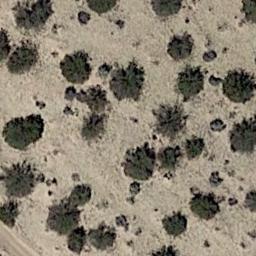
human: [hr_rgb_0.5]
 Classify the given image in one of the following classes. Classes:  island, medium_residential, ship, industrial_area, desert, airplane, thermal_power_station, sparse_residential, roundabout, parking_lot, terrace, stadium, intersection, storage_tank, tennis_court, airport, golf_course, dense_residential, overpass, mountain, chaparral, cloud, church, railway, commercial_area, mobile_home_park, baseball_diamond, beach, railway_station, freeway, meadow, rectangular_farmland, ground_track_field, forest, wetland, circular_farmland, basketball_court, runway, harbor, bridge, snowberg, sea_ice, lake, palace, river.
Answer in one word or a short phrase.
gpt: chaparral